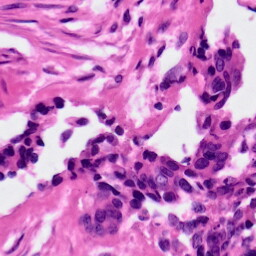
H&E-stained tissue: Ovarian